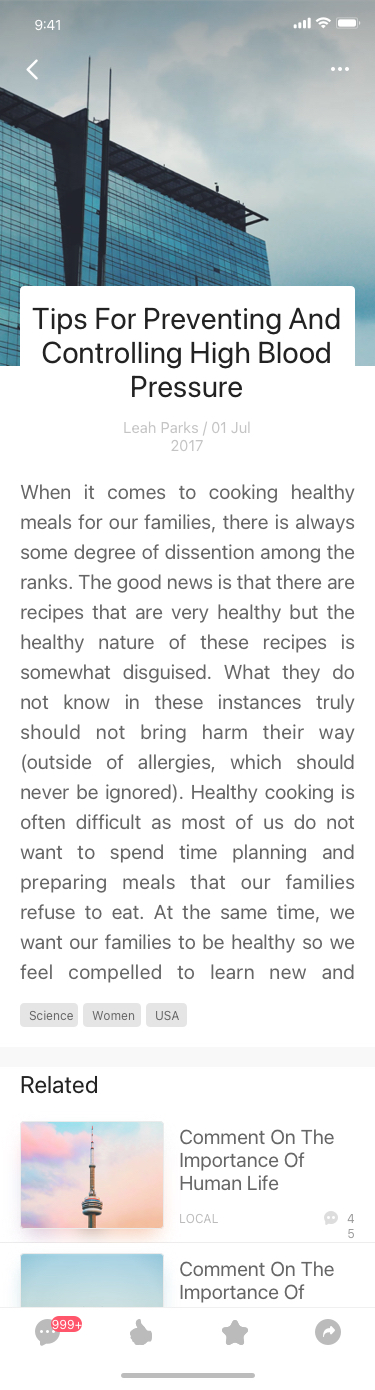
Text in this UI design:
Tips For Preventing And Controlling High Blood Pressure
Leah Parks / 01 Jul 2017
When it comes to cooking healthy meals for our families, there is always some degree of dissention among the ranks. The good news is that there are recipes that are very healthy but the healthy nature of these recipes is somewhat disguised. What they do not know in these instances truly should not bring harm their way (outside of allergies, which should never be ignored). Healthy cooking is often difficult as most of us do not want to spend time planning and preparing meals that our families refuse to eat. At the same time, we want our families to be healthy so we feel compelled to learn new and improved ways of cooking healthy foods for our family to enjoy (and unfortunately in some cases scorn). With weight and nutrition being known as the culprit in so many health conditions it is impossible to ignore the importance of not only eating healthy ourselves but also of teaching our children the importance of eating healthy. One way to insure that your loved ones are in fact eating healthy is to make sure that you are cooking healthy and nutritious foods for them. This does not mean that you cannot enjoy the occasional calorie splurge or even that you shouldn’t. The key to cooking healthy is learning to control portions and understanding the importance of moderation. For those that are hoping to incorporate healthy cooking habits into their daily routines, there are no more resources available than ever before in order to assist you in those endeavors. You can seek the services of a professional nutritionist, your doctor can offer advice, you can find all kinds of books on healthy eating, cooking, and living at your local library, and the Internet is an outstanding source of all kinds of information when it comes to leading a healthier lifestyle all around. There are many books and magazines that are filled with recipes that encourage healthy cooking and eating habits. If you truly love to cook, then there is no shortage of recipes that you can try out along the way. The really good news is that you can incorporate healthy cooking into your cooking routine whether you are cooking for one or a household of ten. There are many that will argue that cooking healthy food costs more than cooking the prepackaged foods that pack on the calories and additives. The truth of the matter is that when you compare the costs with the medical bills of the future for failing to do so, they seem rather slight by comparison. Yes, good food costs more money. In many cases, that is a simple fact of life. However, by learning portion control and eating the proper portions you just may discover that you are actually spending less as you adjust to the proper amounts of food you should be consuming in order to maintain a healthy and active lifestyle. Cooking healthy isn’t an overnight change; it is a lifestyle change that should be implemented one step at a time. You do not have to go into your kitchen and through out every little thing that you deem ‘unhealthy’ only work to not buy more of these items once they’ve been used. Make wiser decisions when purchasing fats for food preparation and you will discover that you’ve made a vitally important step in the process of incorporating healthy cooking and eating habits in your home. It’s those small steps you take towards your goal of cooking healthy foods for your family that will matter far more than any giant leap. Before you know it you will find that you all have more energy and a better sense of overall health than you would have imagined before changing your cooking habits. If that isn’t enough to encourage you however, you can always check out the excuse to go shopping for new clothes after you drop a size or two.
Science
Women
USA
Related
Comment On The Importance Of Human Life
LOCAL
45
Comment On The Importance Of Human Life
SPORTS
45
Comment On The Importance Of Human Life